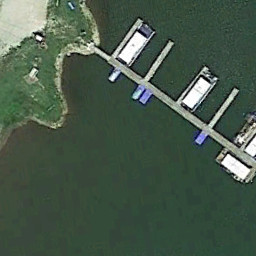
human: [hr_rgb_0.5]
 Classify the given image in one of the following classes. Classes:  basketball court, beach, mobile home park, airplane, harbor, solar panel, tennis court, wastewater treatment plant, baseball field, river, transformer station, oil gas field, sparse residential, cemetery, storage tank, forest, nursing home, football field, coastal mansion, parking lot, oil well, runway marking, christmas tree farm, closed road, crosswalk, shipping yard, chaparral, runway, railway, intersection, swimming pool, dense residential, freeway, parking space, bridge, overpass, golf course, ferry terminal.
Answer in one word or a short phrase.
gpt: ferry terminal